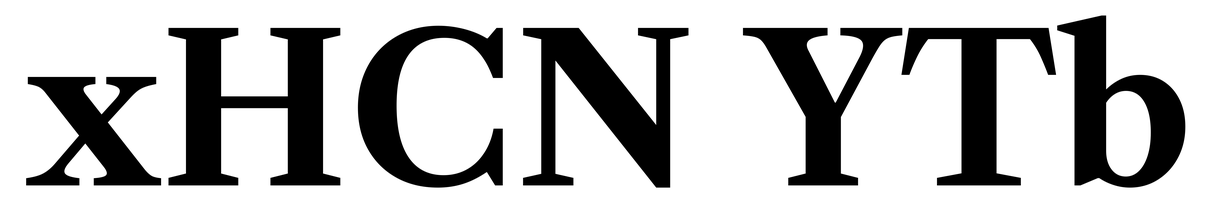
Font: LibreCaslonText_Bold